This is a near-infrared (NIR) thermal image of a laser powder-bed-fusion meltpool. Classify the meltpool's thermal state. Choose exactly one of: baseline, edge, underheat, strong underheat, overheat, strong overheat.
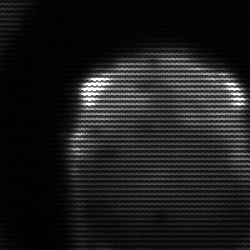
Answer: edge